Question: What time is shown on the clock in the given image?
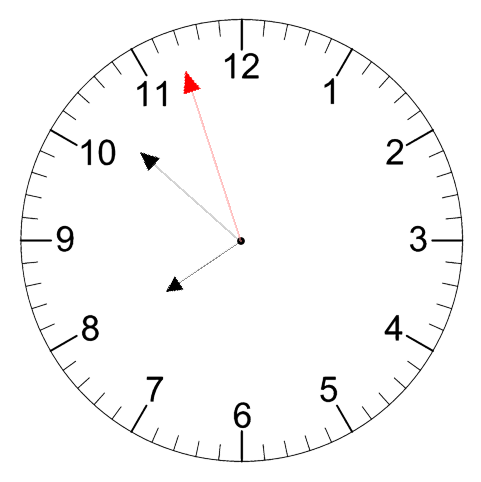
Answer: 07:51:57